【题型】解答题　【知识点】平面几何　【难度】hard
如图,已知圆$O$是正六边形$ABCDEF$外接圆,直径$BE=8$,点$G$、$H$分别在射线$CD$、$EF$上(点$G$不与点$C$、$D$重合),且$\angle GBH=60^\circ$,设$CG=x$,$EH=y$.

\vspace{1em}

图  1

图2

 备用图

\vspace{1em}

(1)如图1,当直线$BG$经过弧$CD$的中点$Q$时,求:$\angle CBG$的正弦值;

(2)如图2,当点$G$在边$CD$上时,试写出$y$关于$x$的函数关系式,并写出$x$的取值范围;

(3)连接$AH$、$EG$,如果$\triangle AFH$与$\triangle DEG$相似,求$CG$的长.
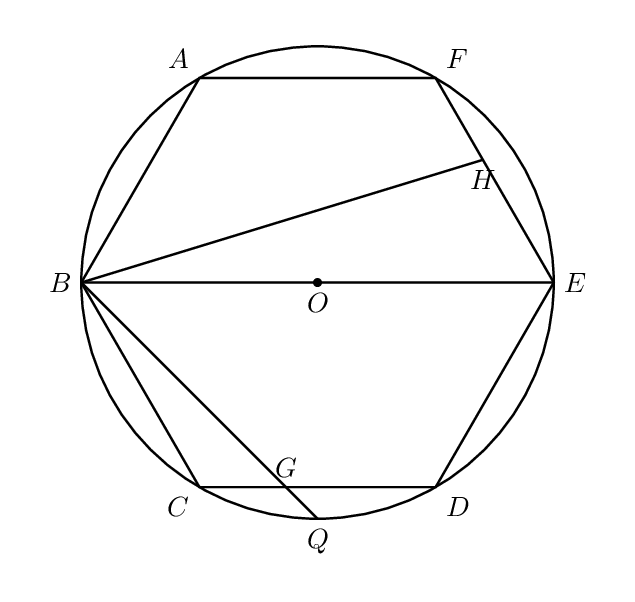
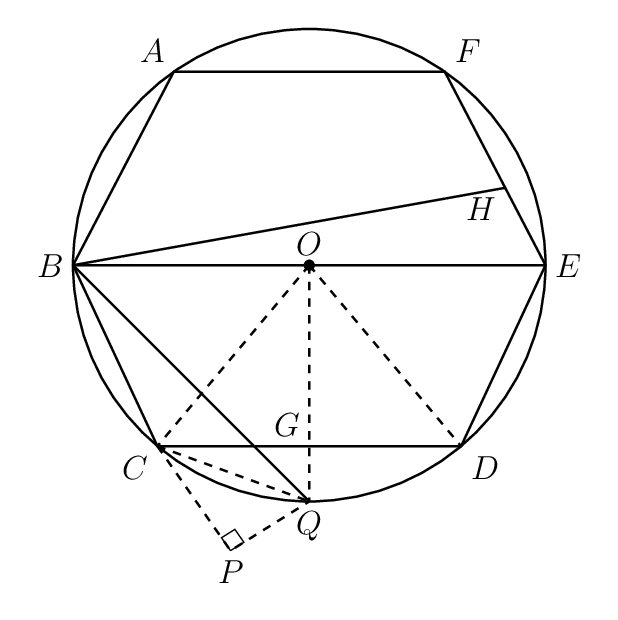
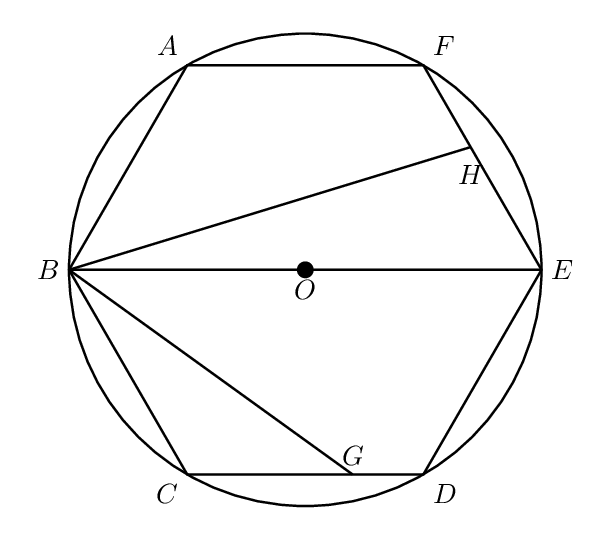
【解答】
【详解】

(1) 解: 如图1, 连接$OC$、$OD$、$OQ$、$CQ$,

图1

$\because$ 正六边形$ABCDEF$,

$\therefore \angle COD=\dfrac{360^\circ}{6}=60^\circ$, $CD\parallel BE$,

$\because OC=OD$,

$\therefore \triangle COD$是等边三角形,

$\therefore CD=OC=OB=4$, $\angle COD=60^\circ$,

$\therefore BC=4$,

$\because Q$为弧$CD$的中点,

$\therefore OQ\perp CD$, $\overset{\frown}{CQ}=\overset{\frown}{DQ}$,

$\therefore OQ\perp BE$, $\angle COQ=\angle DOQ=30^\circ$,

$\therefore \angle BOC=60^\circ$,

$\because \overset{\frown}{CQ}=\overset{\frown}{CQ}$, $\overset{\frown}{BC}=\overset{\frown}{BC}$,

$\therefore \angle CBQ=\dfrac{1}{2}\angle COQ=15^\circ$, $\angle BQC=\dfrac{1}{2}\angle BOC=30^\circ$,

如图1, 作$QP\perp BC$的延长线于$P$,

$\therefore \angle BQP=90^\circ-\angle CBQ=75^\circ$,

$\therefore \angle CQP=\angle BQP-\angle BQC=45^\circ$,

设$PQ=a$, 则$PC=PQ\cdot\tan 45^\circ=a$, $BP=4+a$,

由勾股定理得, $BQ=\sqrt{OB^2+OQ^2}=4\sqrt{2}$,

由勾股定理得, $BP^2+PQ^2=BQ^2$, 即$(4+a)^2+a^2=(4\sqrt{2})^2$,

解得, $a=2\sqrt{3}-2$或$a=-2\sqrt{3}-2$（舍去）,

$\therefore \sin\angle CBG=\dfrac{PQ}{BQ}=\dfrac{2\sqrt{3}-2}{4\sqrt{2}}=\dfrac{\sqrt{6}-\sqrt{2}}{4}$,

$\therefore \angle CBG$的正弦值为$\dfrac{\sqrt{6}-\sqrt{2}}{4}$;

\vspace{1em}

(2) 解: 如图2, 在$BE$上取点$M$, 使$EM=EH$, 连接$HM$,

图2

$\because$ 正六边形$ABCDEF$,

$\therefore \angle CBE=60^\circ=\angle FEB$, $\angle BCD=120^\circ$,

$\therefore \triangle EMH$是等边三角形,

$\therefore MH=ME=EH=y$, $\angle EMH=60^\circ$,

$\therefore BM=8-y$, $\angle BMH=120^\circ=\angle BCG$,

$\because \angle GBH=60^\circ=\angle CBE$,

$\therefore \angle MBH=\angle CBG$,

$\therefore \triangle MBH\backsim\triangle CBG$,

$\therefore \dfrac{MH}{CG}=\dfrac{BM}{BC}$, 即$\dfrac{y}{x}=\dfrac{8-y}{4}$,

整理得, $y=\dfrac{8x}{4+x}$,

$\because$ 点$G$不与点$C$、$D$重合,

$\therefore 0<x<4$,

$\therefore y=\dfrac{8x}{4+x},\ (0<x<4)$;

\vspace{1em}

(3) 解: 由题意知, 分1点$G$在边$CD$上, 2点$G$在边$CD$的延长线上, 两种情况求解;

1点$G$在边$CD$上时, 如图3,

图3

由题意知, $\angle AFH=120^\circ=\angle EDG$,

$\therefore$ 当$\triangle AFH$与$\triangle DEG$相似, 分$\triangle AFH\backsim\triangle EDG$, $\triangle AFH\backsim\triangle GDE$两种情况求解;

当$\triangle AFH\backsim\triangle EDG$时, $\dfrac{AF}{DE}=\dfrac{FH}{DG}$, 即$\dfrac{4}{4}=\dfrac{4-y}{4-x}$,

解得, $x=y$,

$\because y=\dfrac{8x}{4+x}$,

$\therefore x=\dfrac{8x}{4+x}$,

解得, $x=0$或$x=4$, 均不符合要求, 舍去;

当$\triangle AFH\backsim\triangle GDE$时, $\dfrac{AF}{DG}=\dfrac{FH}{DE}$, 即$\dfrac{4}{4-x}=\dfrac{4-y}{4}$,

解得, $y=\dfrac{4x}{x-4}$,

$\because y=\dfrac{8x}{4+x}$,

$\therefore \dfrac{8x}{4+x}=\dfrac{4x}{x-4}$,

解得, $x=0$或$x=12$均不符合要求, 舍去;

2当点$G$在边$CD$的延长线上, 如图4,

图4

当$\triangle AFH\backsim\triangle EDG$时, $\dfrac{AF}{DE}=\dfrac{FH}{DG}$, 即$\dfrac{4}{4}=\dfrac{y-4}{x-4}$,

解得, $x=y$,

同理, 解得, $x=0$或$x=4$, 均不符合要求, 舍去;

当$\triangle AFH\backsim\triangle GDE$时, $\dfrac{AF}{DG}=\dfrac{FH}{DE}$, 即$\dfrac{4}{x-4}=\dfrac{y-4}{4}$,

解得, $y=\dfrac{4x}{x-4}$,

同理, 解得, $x=0$（不符合要求, 舍去）或$x=12$,

经检验, $x=12$是原分式方程的解, 且符合要求;

综上所述, $CG$的长为$12$.

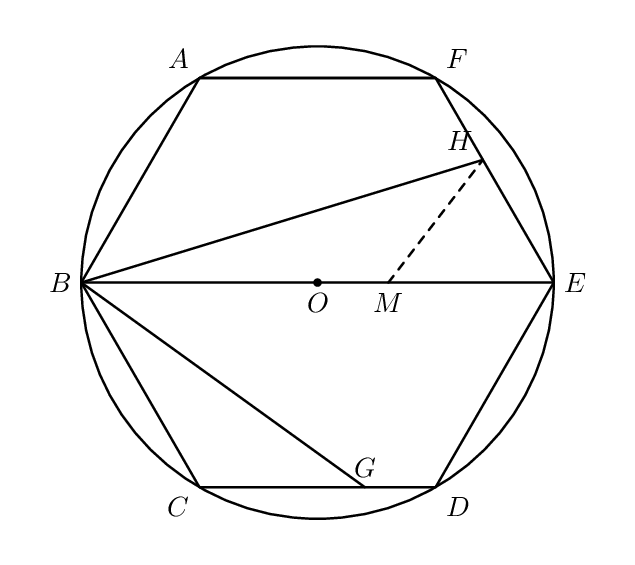
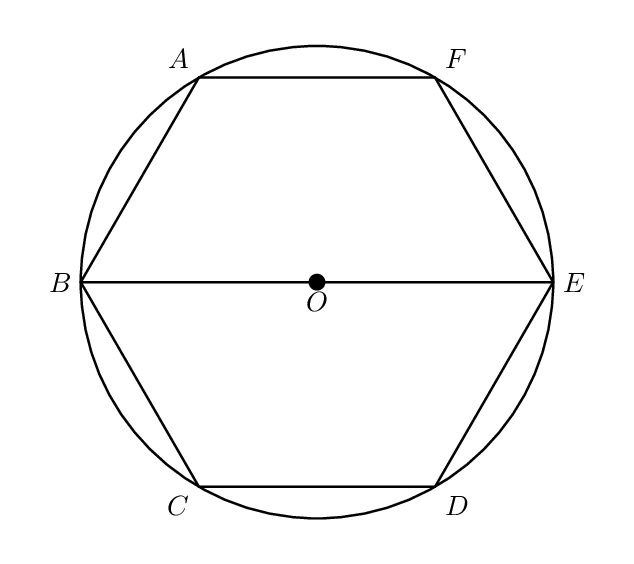
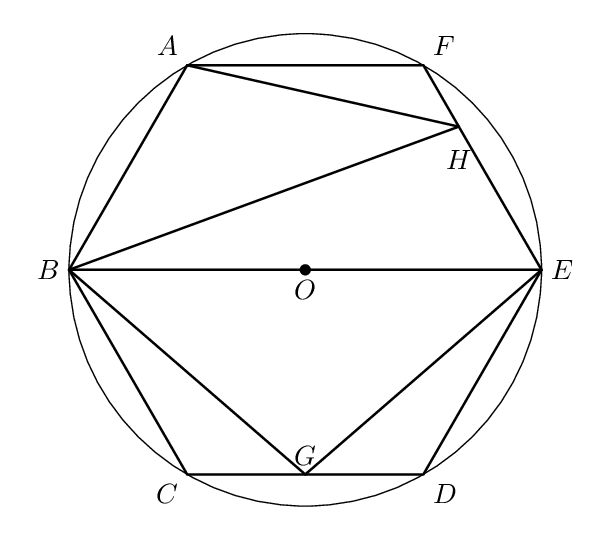
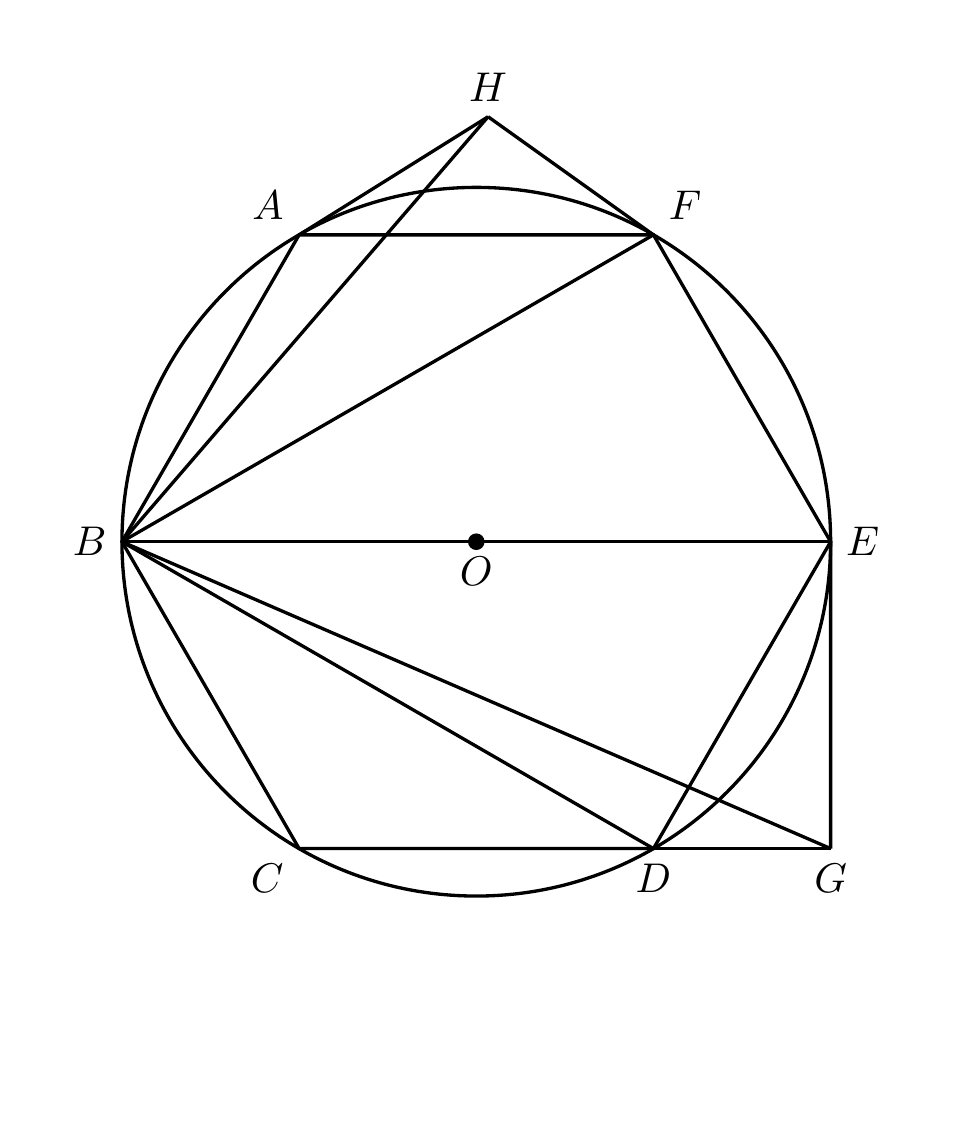